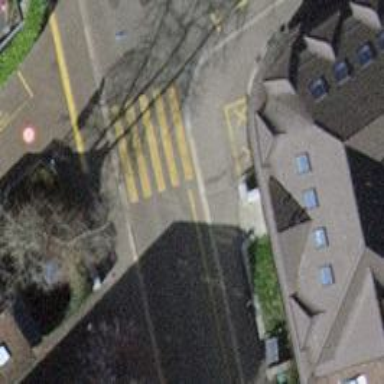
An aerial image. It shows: Uncontrolled zebra crossing on the road.